Question: i try to contstruct a formulary with angular but displaying data in select element doesn't work ...
formulary.cs.html:
'''
<table style="display: inline-block; float: left; max-width: 510px;">
<tr data-ng-repeat="question in group.questions">
<td>{{question.name}}</td>
<td>
<div ng-switch on="question.control" style="display: inline-block;">
<div ng-switch-when="input">
<input type="text" style="width: {{ question.size }};" data-isnull="{{question.isnull}}" name="{{question.dbcolumn}}" id="{{question.dbcolumn}}" placeholder="{{question.default_value}}" maxlength="{{question.max_length}}" />
</div>
<div ng-switch-when="textarea">
<textarea style="width: {{ question.size }};" data-isnull="{{question.isnull}}" name="{{question.dbcolumn}}" id="{{question.dbcolumn}}" placeholder="{{question.default_value}}"></textarea>
</div>
<div ng-switch-when="checkbox">
<input type="checkbox" data-isnull="{{question.isnull}}" name="{{question.dbcolumn}}" id="{{question.dbcolumn}}" />{{question.default_value}}
</div>
//MY PROBLEM HERE !
<div ng-switch-when="select">
<select style="width: {{ question.size }};" data-isnull="{{question.isnull}}" name="{{question.dbcolumn}}" id="{{question.dbcolumn}}">
<option ng-repeat="choice in question.default_value" value="{{choice.value}}">{{choice.name}}</option>
</select>
<select style="width: {{ question.size }};" data-isnull="{{question.isnull}}" name="{{question.dbcolumn}}" id="{{question.dbcolumn}}" ng-model="question" ng-options="choice.value for choice in question.default_value">
</select>
</div>
<div ng-switch-when="p">
<p style="width: {{ question.size }};" data-isnull="{{question.isnull}}" name="{{question.dbcolumn}}" id="{{question.dbcolumn}}"><b>{{question.default_value}}</b></p>
</div>
<div ng-switch-default>
<!-- default action -->
</div>
</div>
</td>
<td>
<div ng-if="question.unity_variable == true">
<select>
<option ng-repeat="unit in question.unity">{{unit.value}}</option>
</select>
</div>
<div ng-if="!question.unity_variable">
{{question.unity}}
</div>
</td>
</tr>
</table>
'''
I ve looked at <URL>
in my browser, the label is displayed but not the options in the select.
on the left, method :
'''
<select style="width: {{ question.size }};" data-isnull="{{question.isnull}}" name="{{question.dbcolumn}}" id="{{question.dbcolumn}}" ng-model="question" ng-options="choice.value for choice in question.default_value">
</select>
'''
on the right , method :
'''
<select style="width: {{ question.size }};" data-isnull="{{question.isnull}}" name="{{question.dbcolumn}}" id="{{question.dbcolumn}}">
<option ng-repeat="choice in question.default_value" value="{{choice.value}}">{{choice.name}}</option>
</select>
'''

Can you help me to find my error, please ? THX
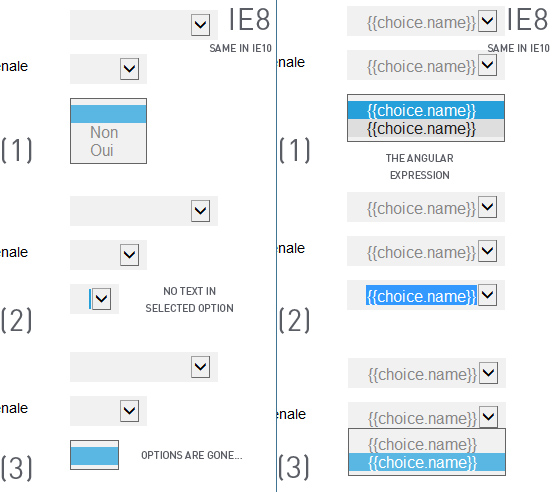
Answer: Dont' use 'ng-repeat' with 'select/option'. The correct usage, described <URL> is:
'''
<select ng-model="form.question"
ng-options="choice.value as choice.name for choice in question.default_value">
</select>
'''
In order for the selected options to show correctly the 'choice.value' part must equal the value defined by 'ng-model' (in the previous example 'form.question'). I don't know your model, let's consider this:
'''
question.default_value = [
{name: "Alpha", value: "a"},
{name: "Beta", value: "b"}
];
'''
If 'form.question === "a"', the 1st option is selected; if 'form.question === "b"' the 2nd, and so on. You may select the entire object:
'''
<select ng-model="form.question"
ng-options="choice.name for choice in question.default_value">
</select>
'''
In this case initialize the 'form.question' as:
'''
form.question = question.default_value[0];
// the index, in this example 0, is that of the selected element
'''
In this case the objects must be equal with '==='; it is not enough for their properties to match.